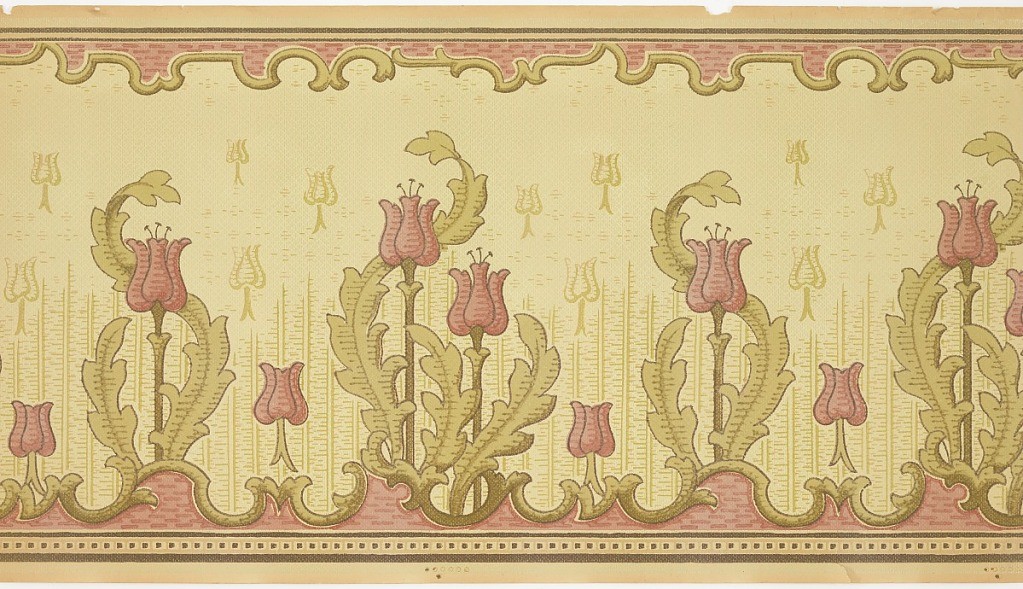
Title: Frieze
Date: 1905–1915
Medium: Machine-printed paper
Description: Stylized tulips wrapped in scrolling foliage with single tuloip alternating with double tulip. Faint tulip motifs printed on upper half of background. Decorative scalloped band of scrolls along top and bottom edges.